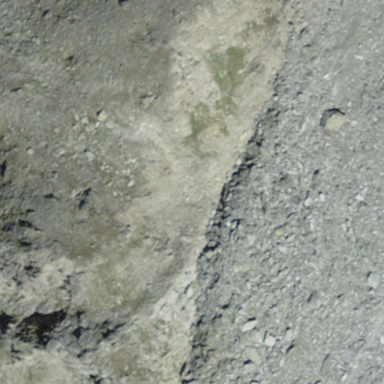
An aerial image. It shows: Landscape dominated by bare rock.